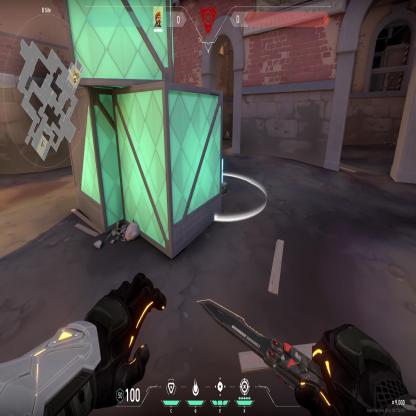
Label: planted spike